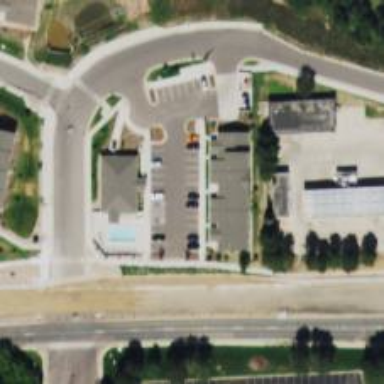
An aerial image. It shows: Parking space.